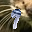
Label: 9